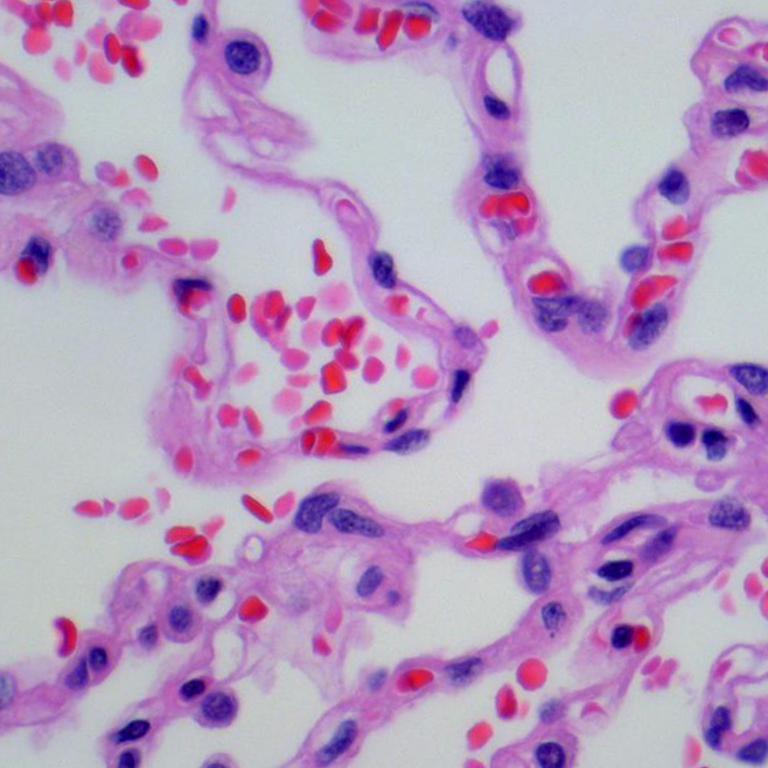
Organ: lung
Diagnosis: benign